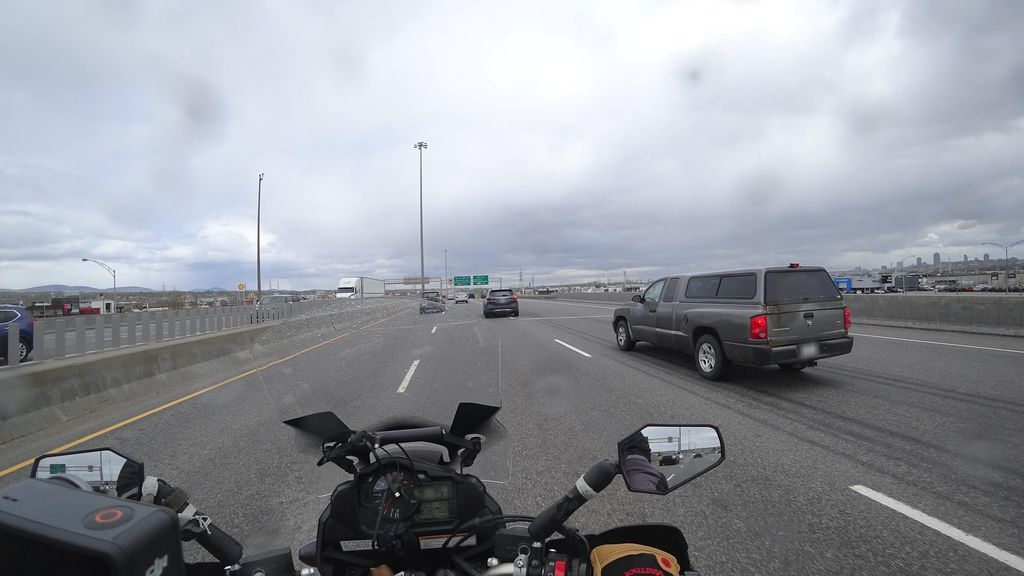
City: quebec_city